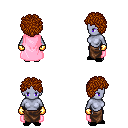
a pixel art fantasy rpg character, female body template, dark elf, purple skin, pink cape, robe skirt, brunette curly afro hairstyle, gold gloves, black slippers, four views (front, back, left, right), 2x2 character sprite sheet, small pixel art, hard edges, no anti-aliasing